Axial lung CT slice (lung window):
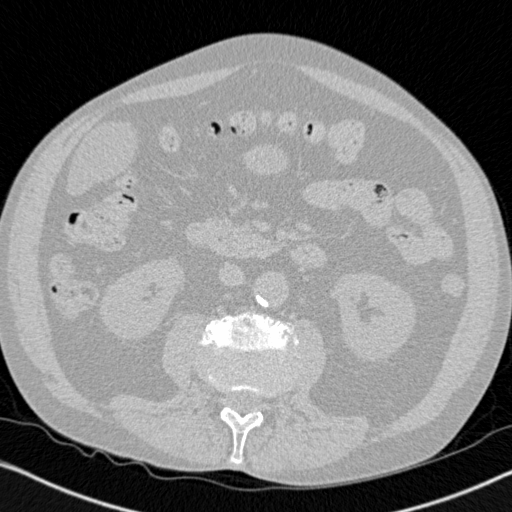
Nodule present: no